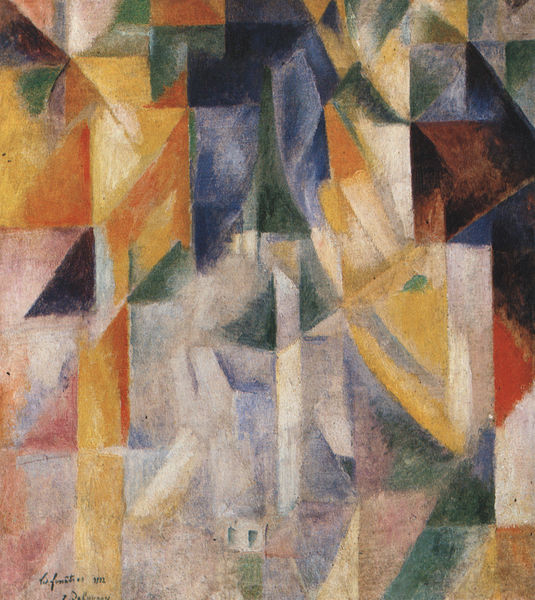
Titel: Die Fenster
Künstler: Robert Delaunay
Standort: New York (New York)
Institution: The Museum of Modern Art
Schlagwörter: blau, dunkel, weiß, dreieck, gelb, grün, kubismus, stadt, braun, bunt, frau, grau, hell, orange, schwarz, haus, rot, expressionismus, signatur, häuser, kirche, pferd, farbig, moderne, abstrakt, farben, flächen, modern, farbe, formen, lila, violett, linien, streifen, abstraktion, maske, rechteck, dom, macke, mosaik, palette, geometrisch, dreiecke, dreieckig, august, marc, farbpalette, delaunay, prisma, orphismus, delauney, unregelmäßig, cubismus, delonay, deloney, abstrankt